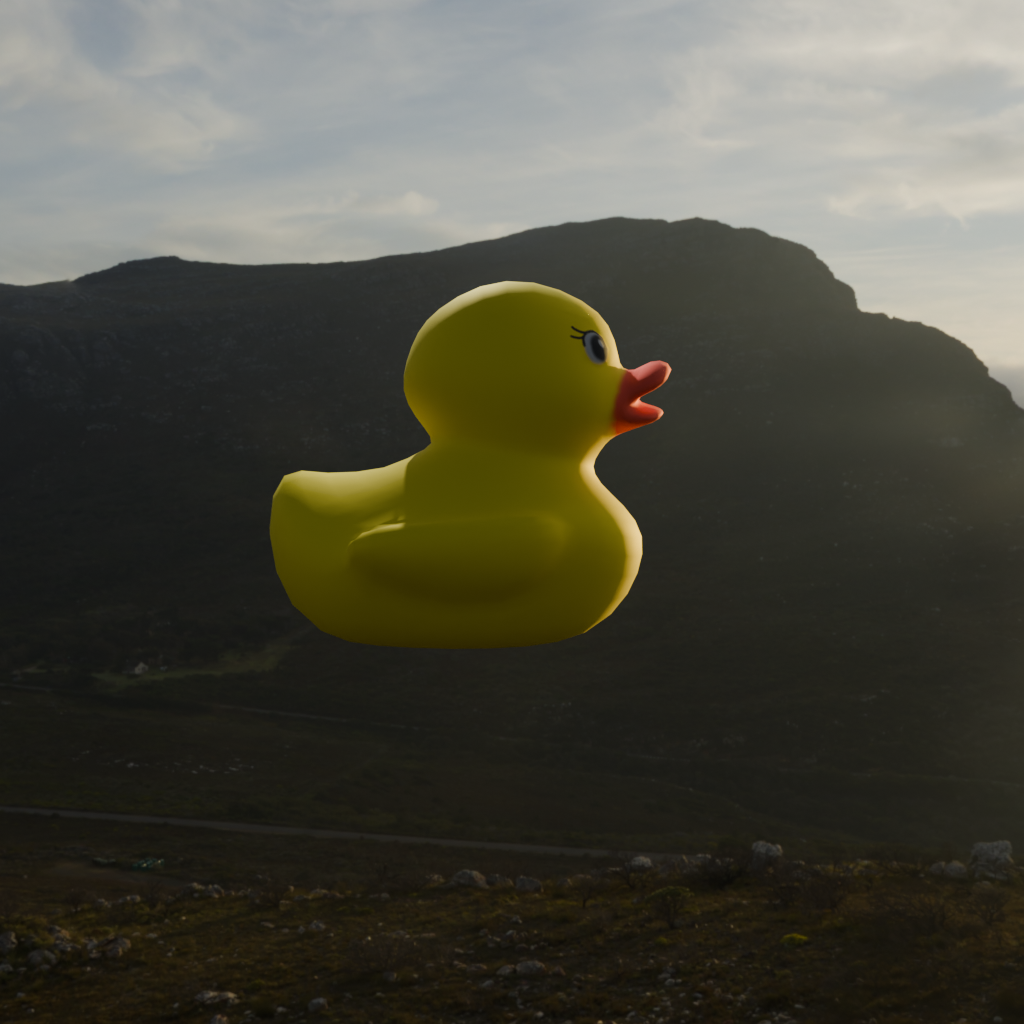
an image of a yellow rubber duck seen from <right> in a golden sunset over rocky mountains.